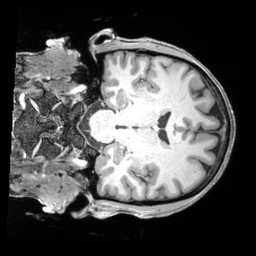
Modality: T1w
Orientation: coronal
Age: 46
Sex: male
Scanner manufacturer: siemens
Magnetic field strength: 3 T
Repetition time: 2.4 s
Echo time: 0.00195 s